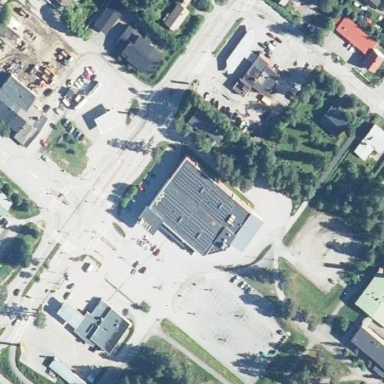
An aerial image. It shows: Supermarket building.